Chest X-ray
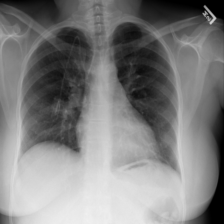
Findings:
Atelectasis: negative
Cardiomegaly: negative
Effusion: negative
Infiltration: negative
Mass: negative
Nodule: negative
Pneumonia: negative
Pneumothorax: negative
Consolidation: negative
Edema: negative
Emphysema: negative
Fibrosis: negative
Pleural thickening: negative
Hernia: negative